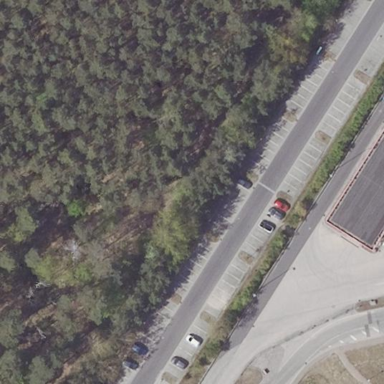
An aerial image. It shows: Street side parking area.